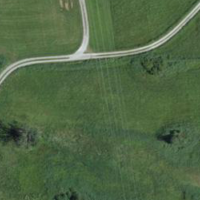
EUNIS habitat code: 23
Species observed at this site:
Caltha palustris
Lysimachia vulgaris
Rhinanthus minor
Milvus milvus
Lanius collurio
Filipendula ulmaria